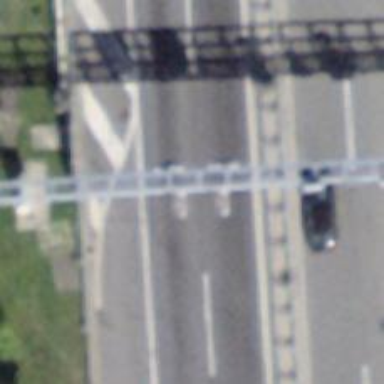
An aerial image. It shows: Gantry with traffic signal lights.